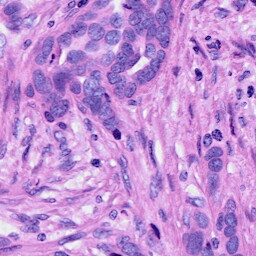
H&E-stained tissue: Ovarian